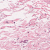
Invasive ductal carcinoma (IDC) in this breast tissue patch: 0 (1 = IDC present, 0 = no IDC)